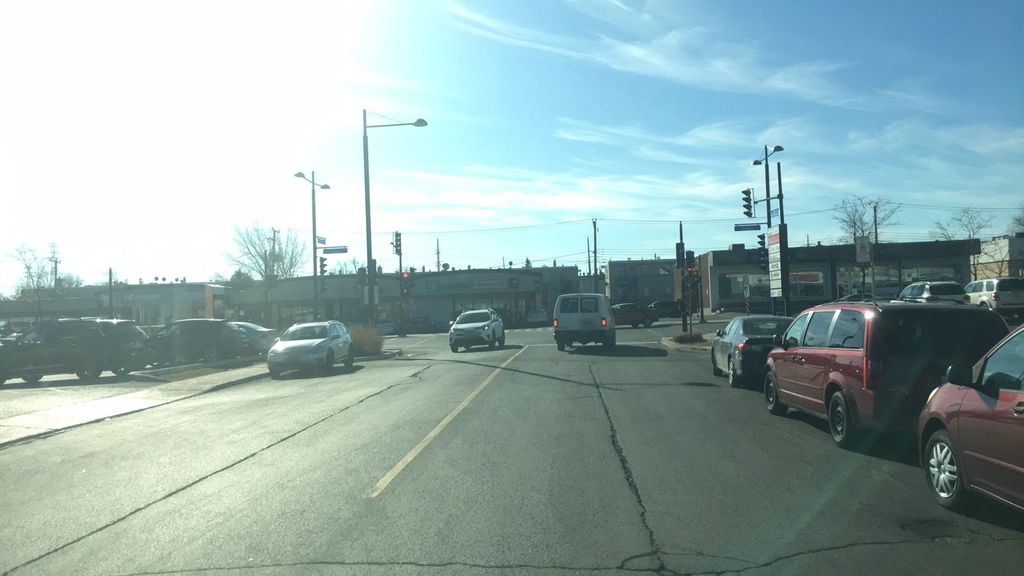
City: montreal